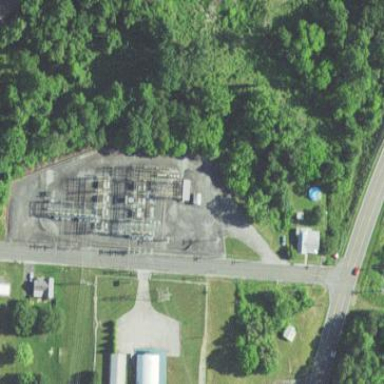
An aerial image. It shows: Distribution level power substation surrounded by fence.